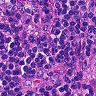
Metastatic tissue present: no